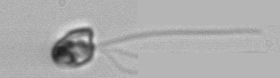
Label: flagellate_morphotype1